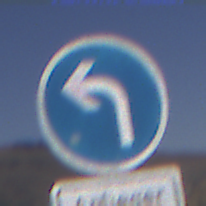
Verkehrszeichen: VorgeschriebeneFahrtrichtungLinks
Zusatzzeichen unten: PersonengruppenFrei1
Umgebung: Outdoor, Nature
Tageszeit: MorningAfternoon
Wetter: Clear
Licht: Natural
Jahreszeit: NotSpecified
Kontrast: HighContrast